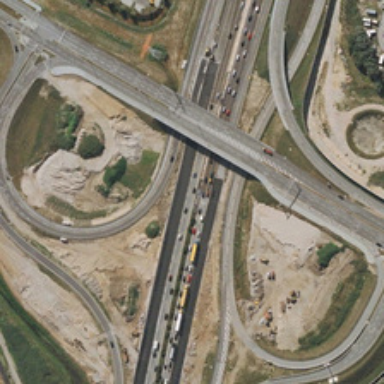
A bell mouthed viaduct with two ring shaped road which looks like the two eyes of a owl is on a bareland .